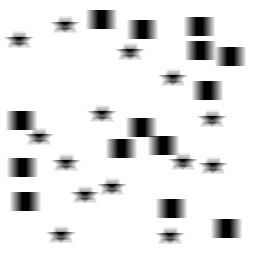
Squares: 14
Triangles: 0
Stars: 14
Total shapes: 28